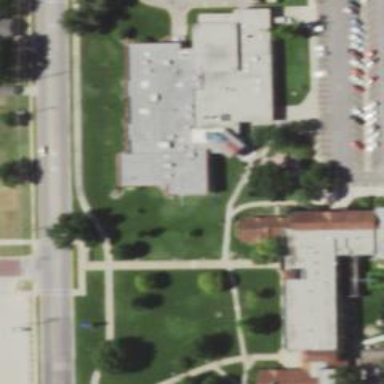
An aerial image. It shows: College building.